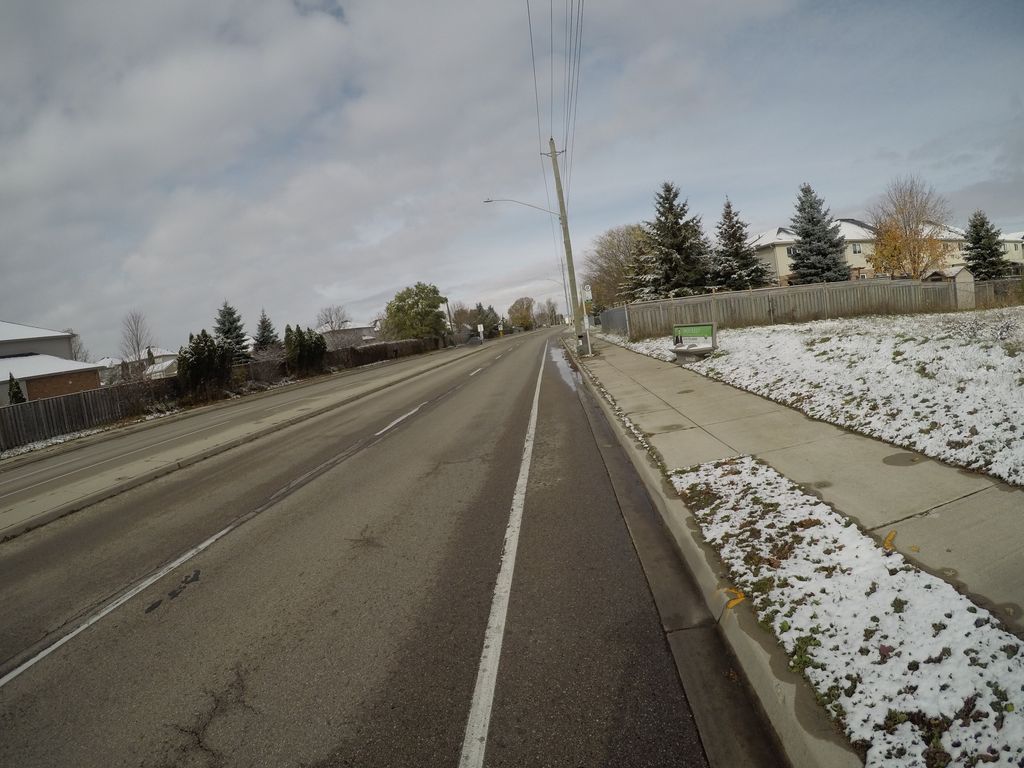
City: kitchener-waterloo